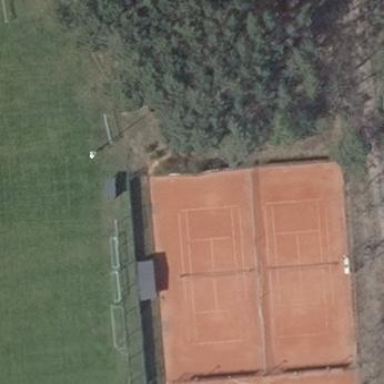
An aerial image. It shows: Clay tennis court in leisure land pitch.